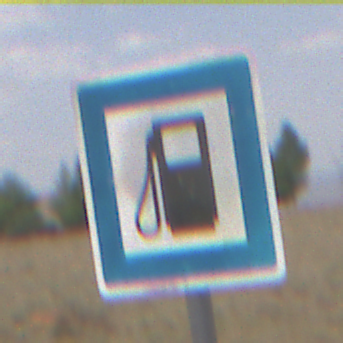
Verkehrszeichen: Tankstelle
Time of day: Midday
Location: Outdoor (Nature)
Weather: PartlyCloudy
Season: NotSpecified
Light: Natural